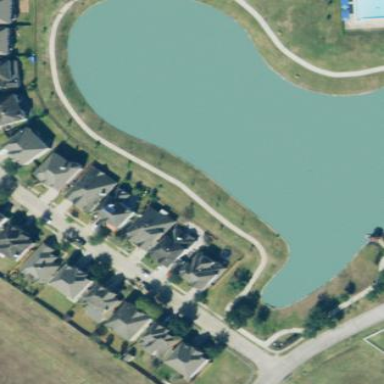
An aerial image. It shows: Retention basin with water.